Question: After downloading the release candidate of QT android (windows 5.1) I decided to start QT Creator and try to make an android project (something small to see if it works). After following the tutorial I have added all (except for mips) android kits.
When I make a regular QT Application it tells me it sees all the android kits and if I use that it launches the emulator.
The problem however is that when I create a QT mobile application it tells me there are no valid kits.

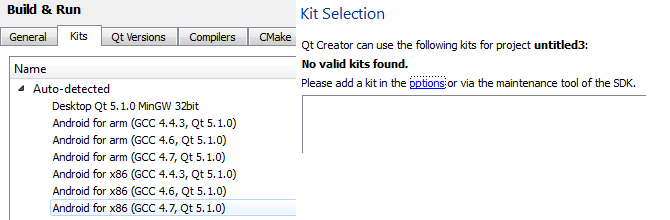
Answer: I don't have a great answer for you as I'm very new to Qt-Creator, but I noticed that the "GUI Applications" have both Desktop and Android support. If you select GUI you'll have the option to configure the kits and select Android ARM 5/6/7 or x86 under your kits.
You can select Android or play around with both Desktop and Android to start out. I'm in the middle of playing with a "Hello World" example and trying to deploy to a Nexus 7. This definitely launches the AVD though I've had little success actually connecting to it at the moment.
Hopefully this pushes you past the initial hump.